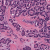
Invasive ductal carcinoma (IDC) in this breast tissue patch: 1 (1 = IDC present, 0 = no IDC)